Question: I try to push a new page with tabs in my app. However, I found when I click the button (add friends), the new page popup from right side and the background page suddenly disappears. when I click back button on the top left in new page(component). you will find that the background layer only shows white, and after the new page closing completely, the welcome page shows again.
example:

you can see my code below:
Here is the code if you need: <URL>
>
1. open the link in Chrome
2. clicking "open in new window" on the top right of the page.
3. In new window, open development tools(Chrome) and switch to mobile model(toggle device toolbar) and please refresh the browser.
4. clicking the "add friend button" on the top right.
5. you will see the background page(Welcome to Ionic) disappearing when the new page slides from right to left.
6. In addition, when you click back button on the top left in new page(component). you will find that the background layer only shows white, and after the new page closing completely, the welcome page shows again.
I have no idea what's wrong with my code.
Thanks Everyone
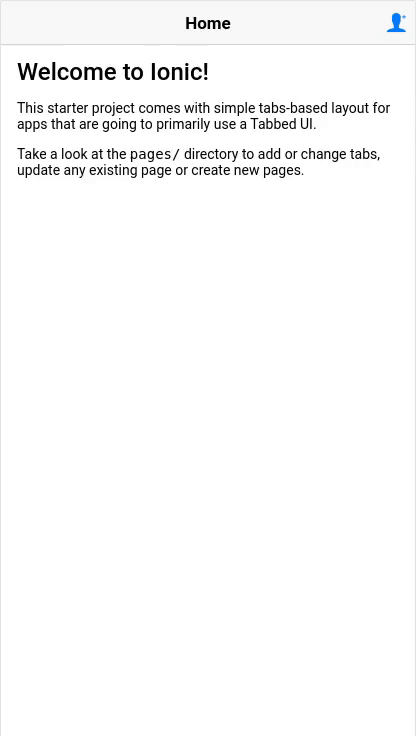
Answer: 'import { AboutPage } from '../about/about';'
'''
import { Component } from '@angular/core';
import { NavController } from 'ionic-angular';
// import { AboutPage } from '../about/about'; DELETE THIS
import { ContactPage } from '../contact/contact';
import { HomePage } from '../home/home';
@Component({
selector: 'page-about',
templateUrl: 'about.html'
})
export class AboutPage {
tab1Root = HomePage;
// tab2Root = AboutPage;
tab3Root = ContactPage;
constructor(public navCtrl: NavController) {
}
}
'''
in 'app.module.ts'
remove: on =>>
'''
entryComponents: [
MyApp,
],
'''
and it works well ))